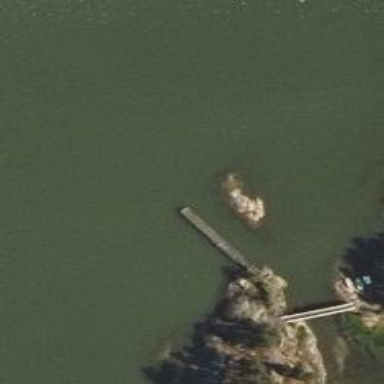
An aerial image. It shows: Man-made pier.